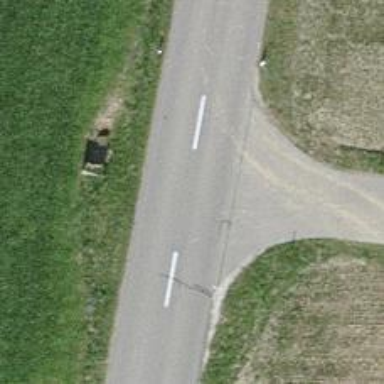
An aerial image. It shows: Tertiary road.